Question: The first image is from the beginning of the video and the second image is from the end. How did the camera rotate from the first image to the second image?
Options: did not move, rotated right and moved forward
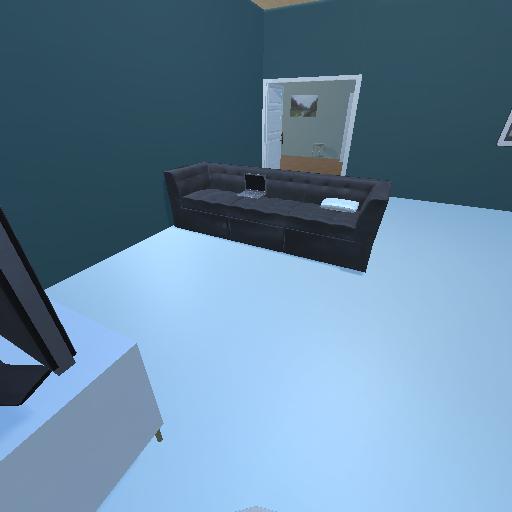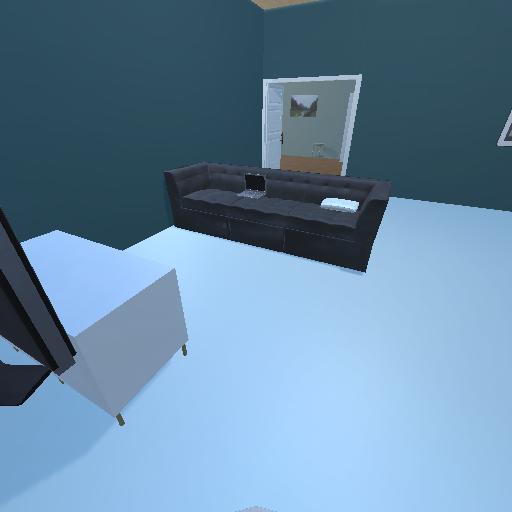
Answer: did not move